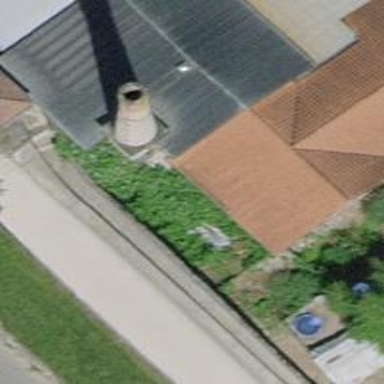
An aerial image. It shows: Chimney that is man-made.